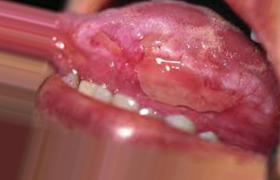
Condition: Mouth Ulcer